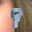
Label: 9